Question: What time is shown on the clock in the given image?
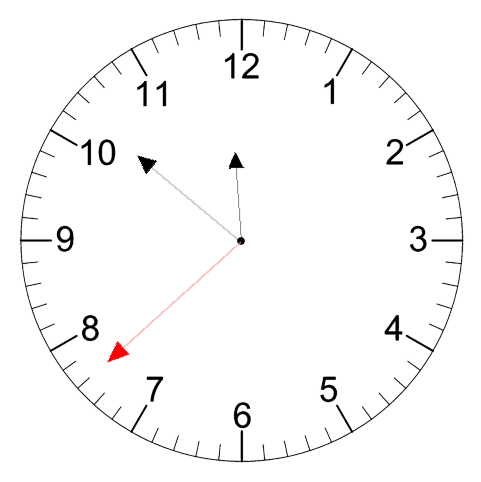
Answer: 11:51:38